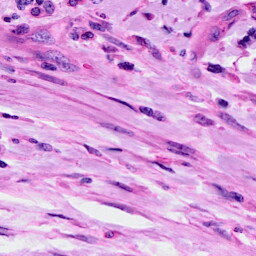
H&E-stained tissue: Cervix